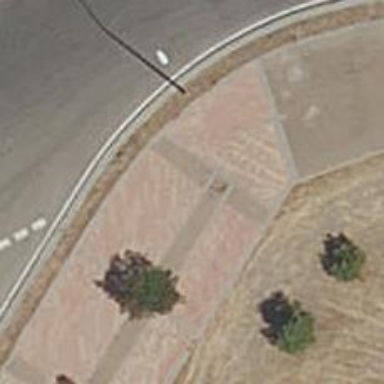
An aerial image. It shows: Sidewalk.